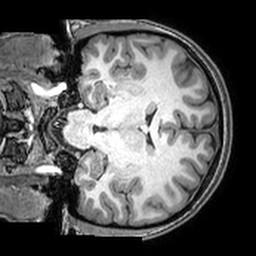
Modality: T1w
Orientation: coronal
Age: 25
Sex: female
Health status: healthy
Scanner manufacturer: philips
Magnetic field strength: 3 T
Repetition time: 0.007016 s
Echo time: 0.003172 s